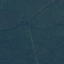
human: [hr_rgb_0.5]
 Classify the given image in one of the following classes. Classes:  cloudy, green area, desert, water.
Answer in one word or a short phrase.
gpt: green area